Question: I want to achive something like this
'''
var argument = $(this).parent().parent().parent().prev().child().attr('ctryid');
'''
here is a snip of the section I want to traverse.
I want to go from 'newProvButton' to the element with 'ctryid'.
its a mess, im sorry.

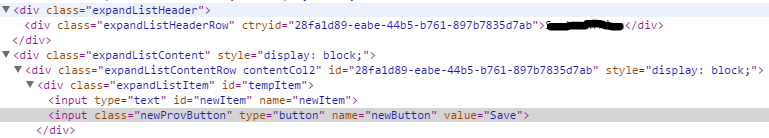
Answer: You can use 'closest()' to find the related parent element with the given selector. Try this:
'''
var argument = $(this).closest('.expandListContent').prev().find('.expandListHeaderRow').attr('ctryid');
'''
You should also note that using non-spec attributes in your HTML will render your page invalid. Use a 'data-*' attribute instead:
'''
<div class="expandListHeaderRow" data-ctryid="your-guid">Foo</div>
'''
'''
var argument = $(this).closest('.expandListContent').prev().find('.expandListHeaderRow').data('ctryid');
'''